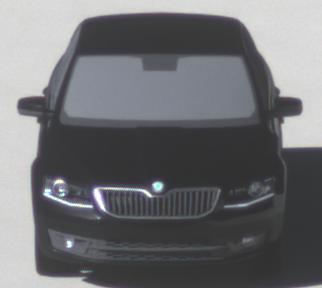
Make: Skoda
Model: Octavia 1.2 TSI
Detailed model: Octavia (III) Limousine
Model produced from: 2013/02
Model produced until: 2015/04
Doors: 5
Color: black
Road condition: dry road
Daytime: morning or afternoon
Contrast: high contrast